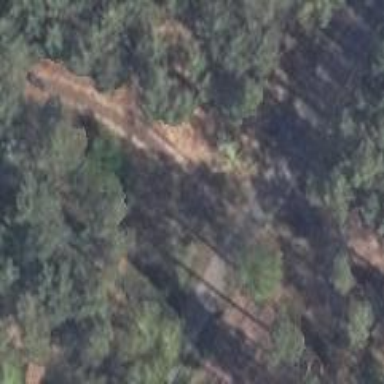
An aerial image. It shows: Dirt track road with grade 4 track type.